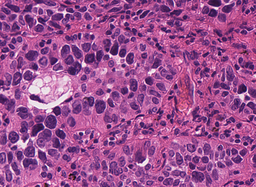
Tumor epithelial tissue: yes
Tumor-associated stroma tissue: yes
Normal tissue: no